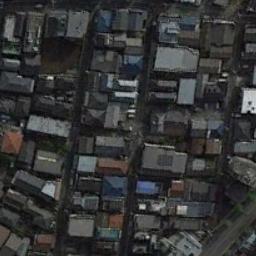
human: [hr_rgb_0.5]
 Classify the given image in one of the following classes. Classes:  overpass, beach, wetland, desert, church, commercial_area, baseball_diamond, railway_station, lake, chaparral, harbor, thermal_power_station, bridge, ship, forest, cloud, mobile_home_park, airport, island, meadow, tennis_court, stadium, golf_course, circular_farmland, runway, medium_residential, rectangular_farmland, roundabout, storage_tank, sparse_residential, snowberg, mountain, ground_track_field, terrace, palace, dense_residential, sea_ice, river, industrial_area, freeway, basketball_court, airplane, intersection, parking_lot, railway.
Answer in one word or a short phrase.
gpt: dense_residential